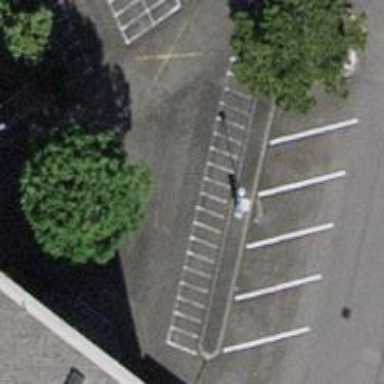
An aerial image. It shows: Bicycle parking area with wall loops.